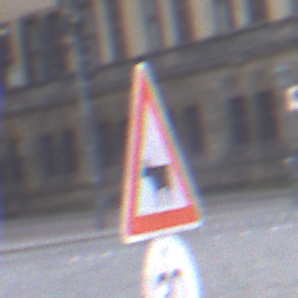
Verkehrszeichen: ViehtriebRechts
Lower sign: Geschwindigkeit30
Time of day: MorningAfternoon
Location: Outdoor (Urban)
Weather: PartlyCloudy
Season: NotSpecified
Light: Natural